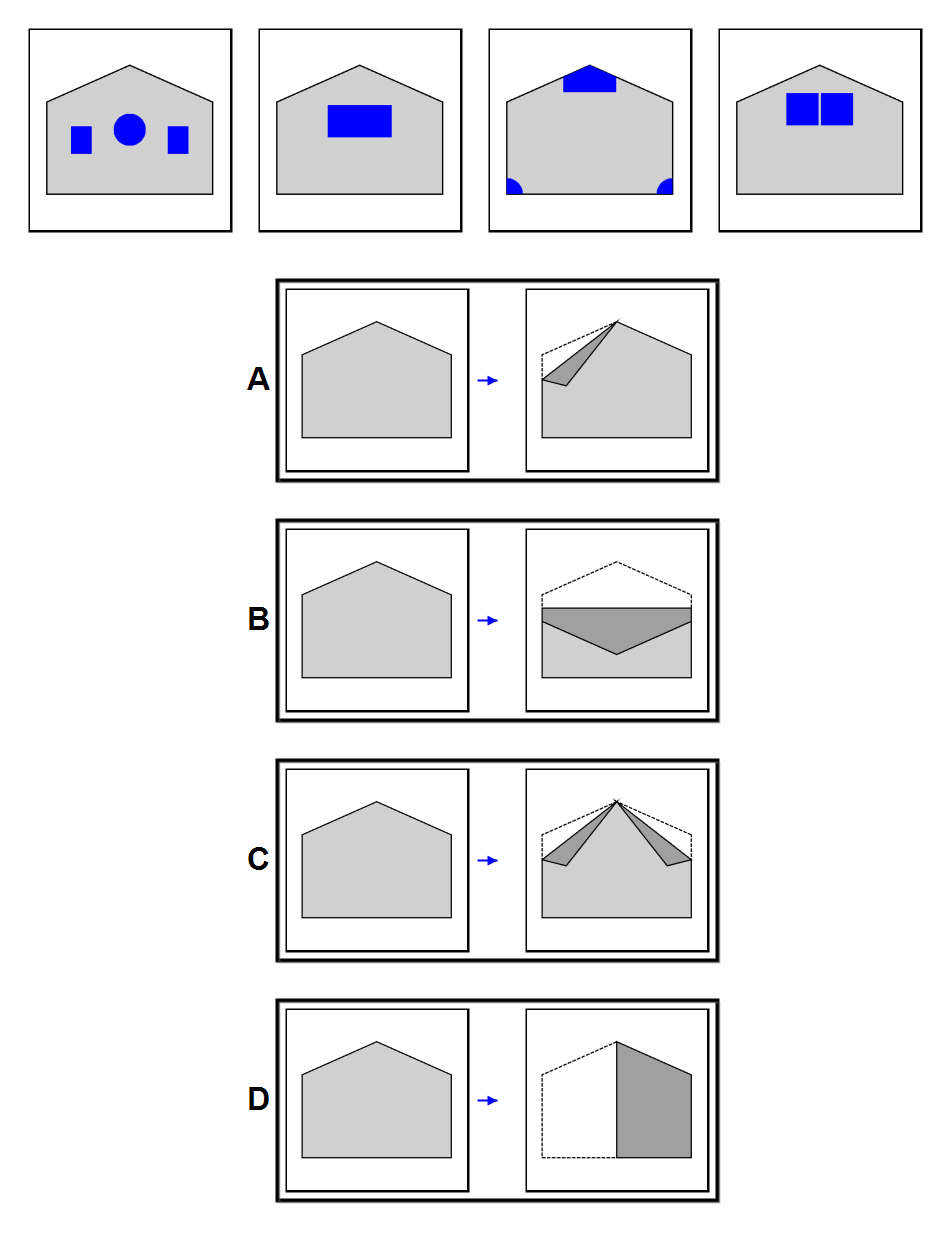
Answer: D